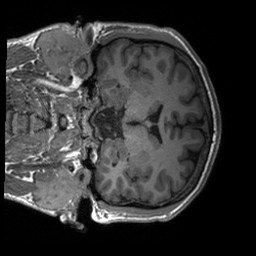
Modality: T1w
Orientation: coronal
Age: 23
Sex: male
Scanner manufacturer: siemens
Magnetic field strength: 3 T
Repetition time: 2.3 s
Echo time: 0.00227 s